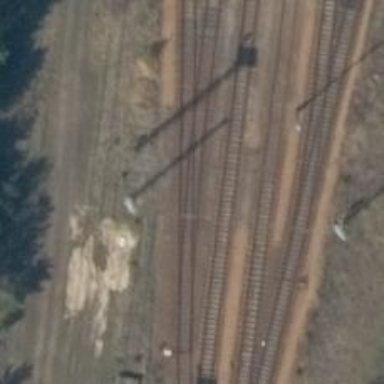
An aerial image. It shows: Railway spur service.